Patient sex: M
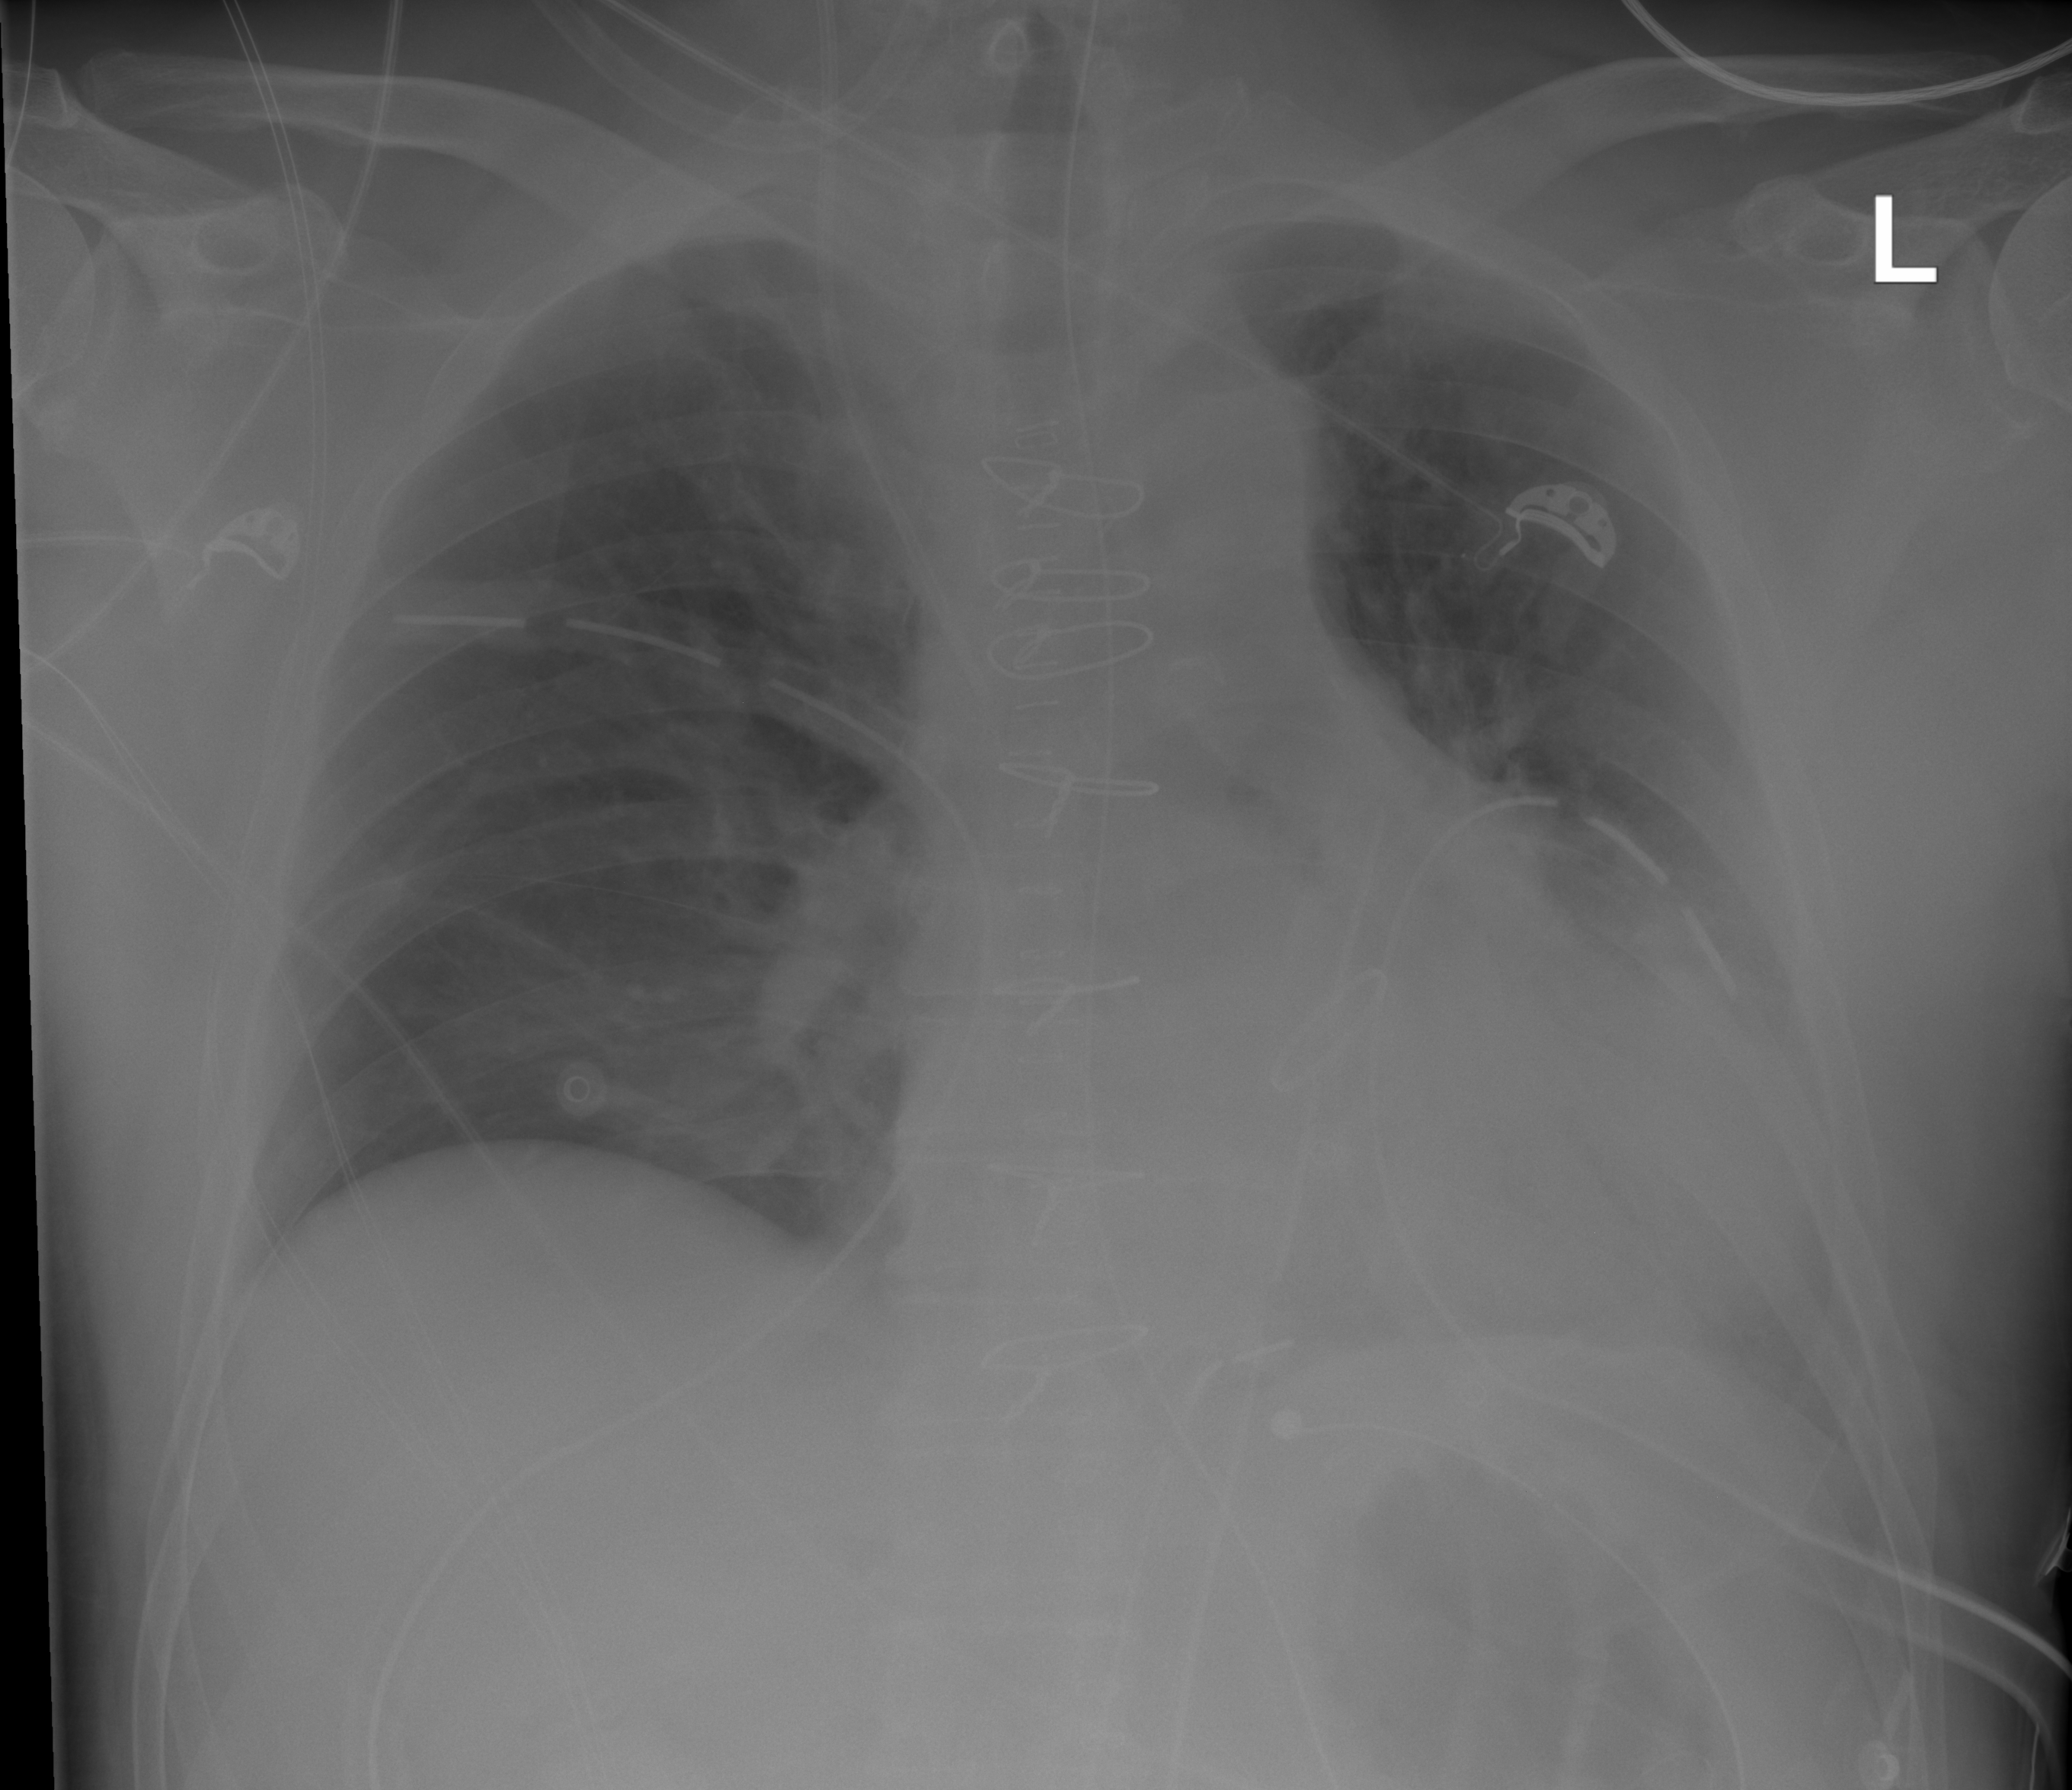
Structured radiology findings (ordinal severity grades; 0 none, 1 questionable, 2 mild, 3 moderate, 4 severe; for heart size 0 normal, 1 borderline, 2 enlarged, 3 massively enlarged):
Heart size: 2
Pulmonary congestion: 2
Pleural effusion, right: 0
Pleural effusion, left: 2
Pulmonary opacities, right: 0
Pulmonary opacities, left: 0
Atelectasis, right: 0
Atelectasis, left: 3